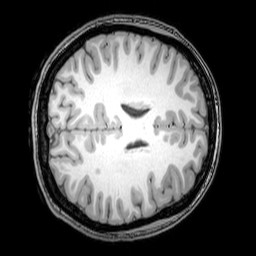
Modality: T1w
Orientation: axial
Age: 25
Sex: female
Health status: healthy
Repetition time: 0.081 s
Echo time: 0.037 s